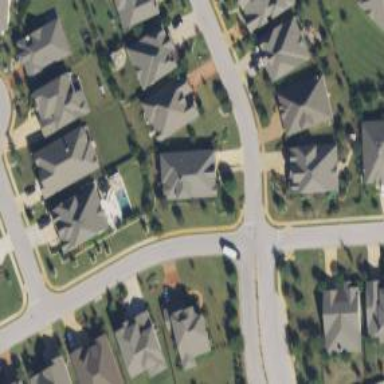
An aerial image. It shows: Residential road.